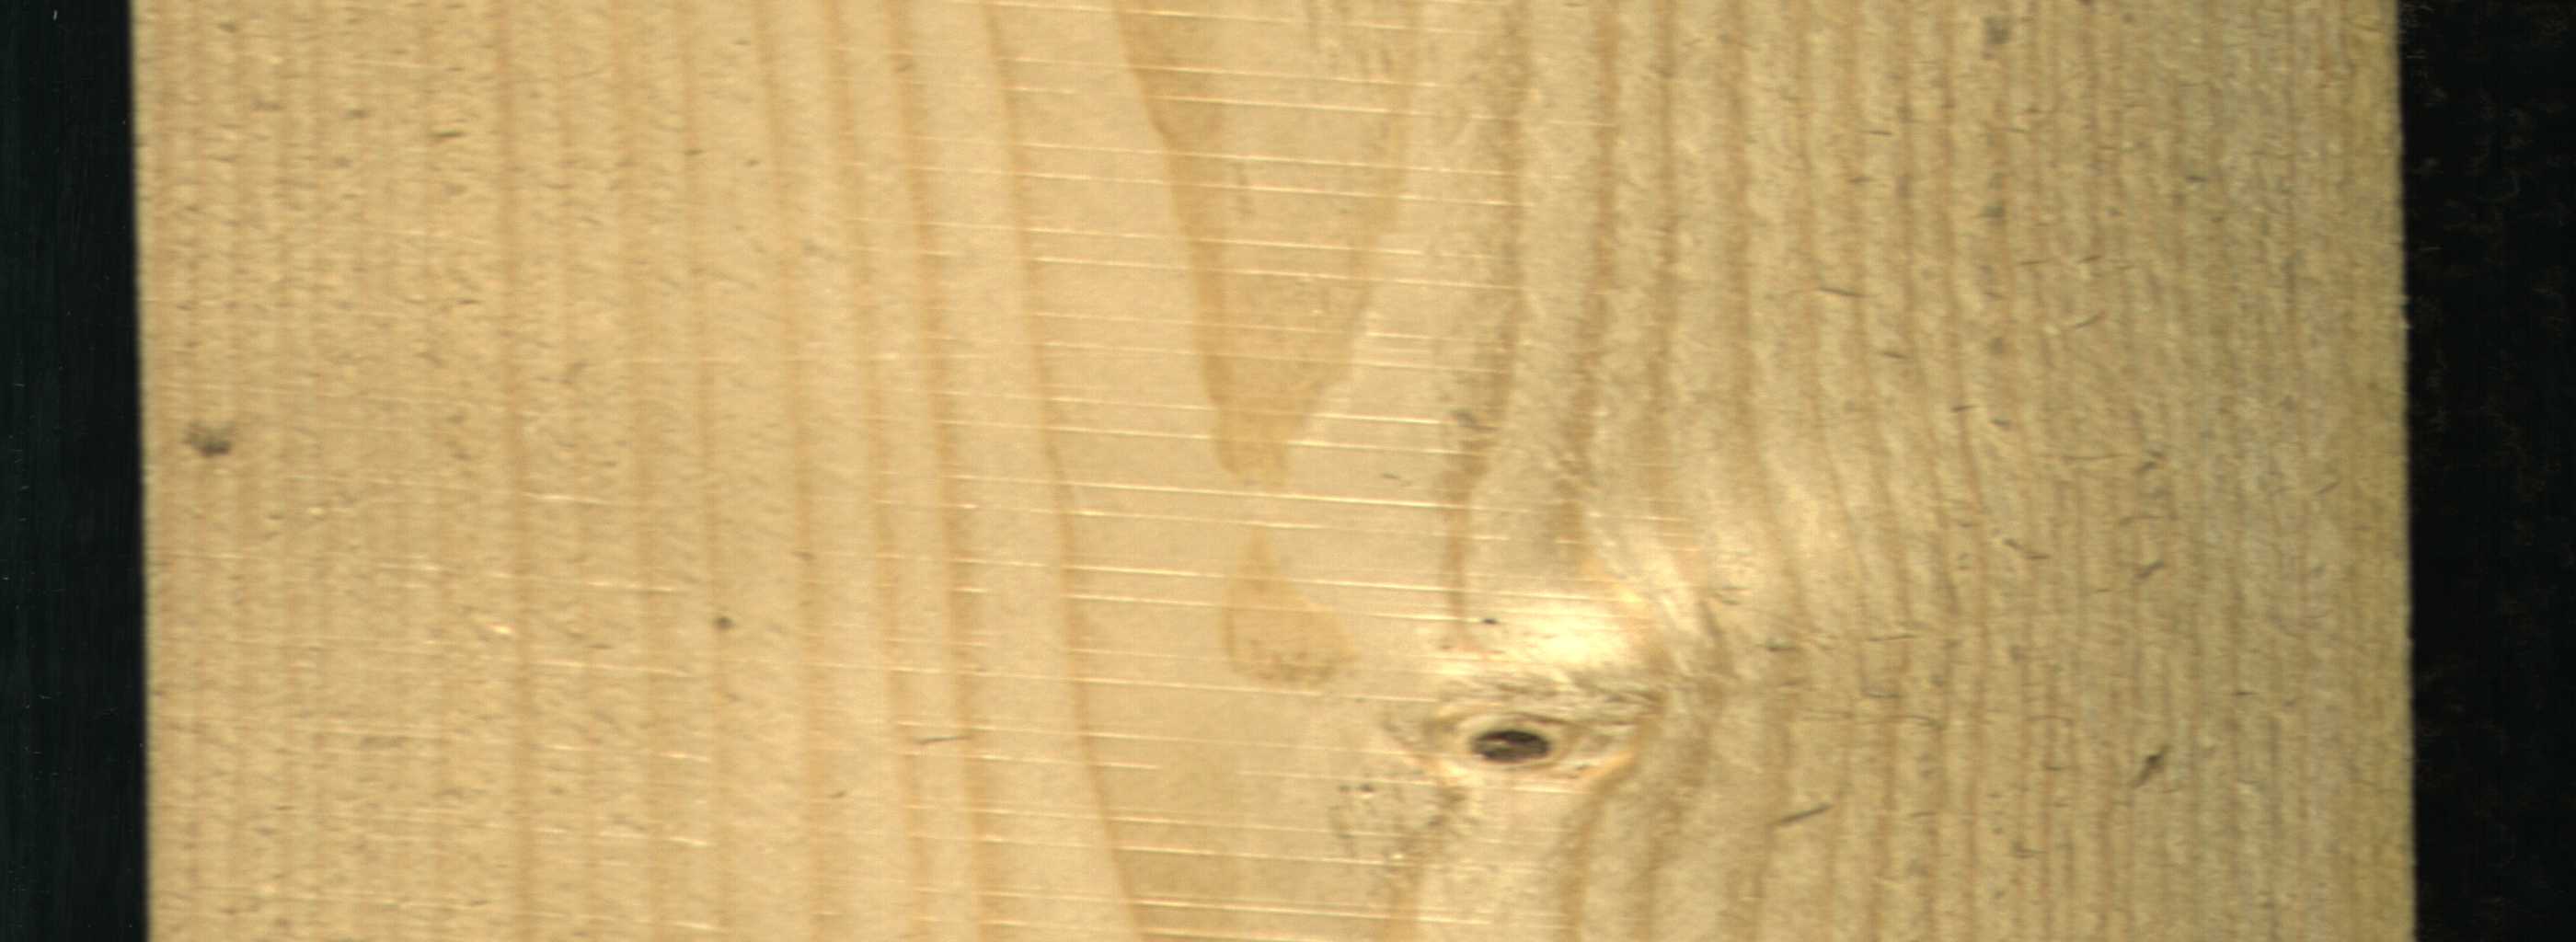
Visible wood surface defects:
Live_Knot